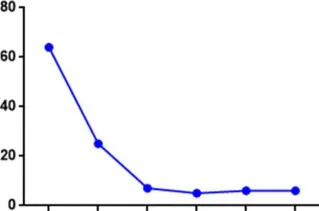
Changes of total CART percent after CAR-T treatment. (A) The proportion of CAR-T cells in CD3 positive T cells was detected by flow cytometry in PB.
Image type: pathology (giemsa)